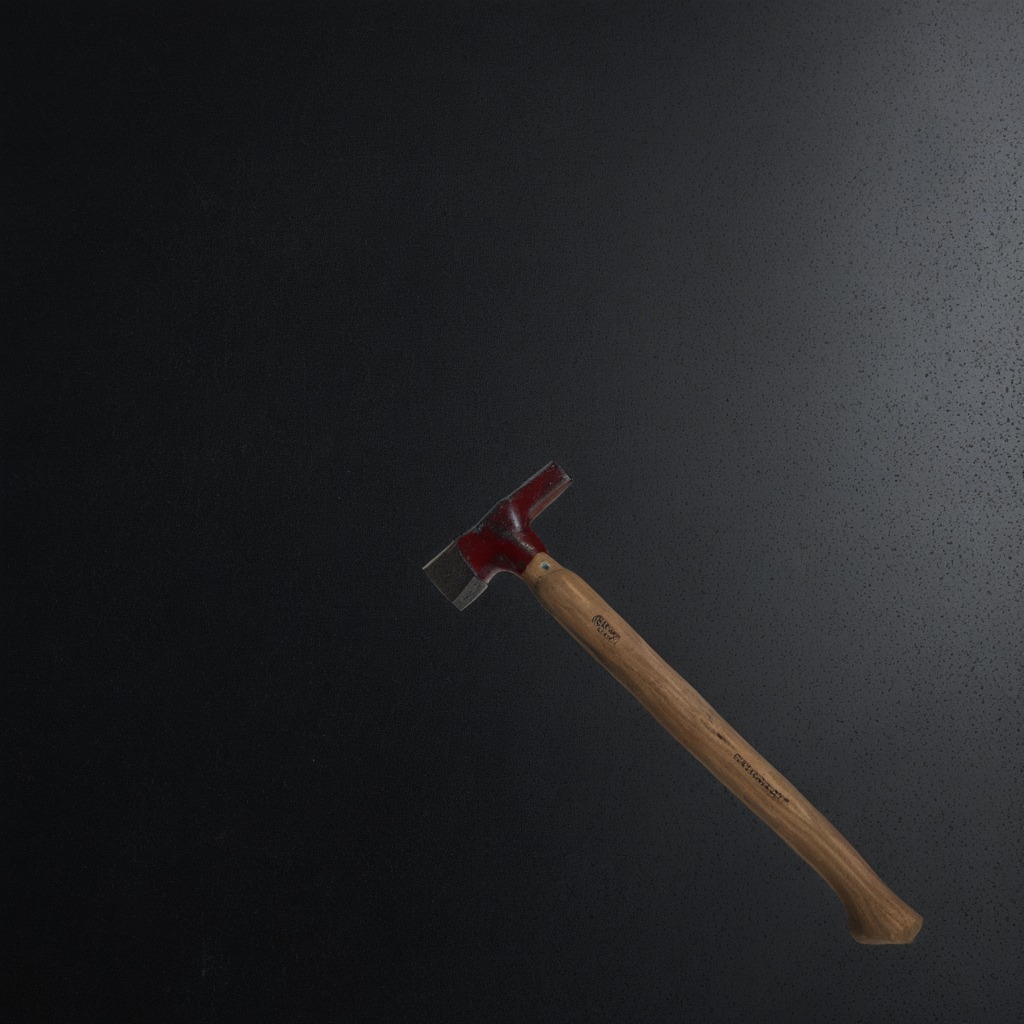
A hammer lying on the clean granite tabletop